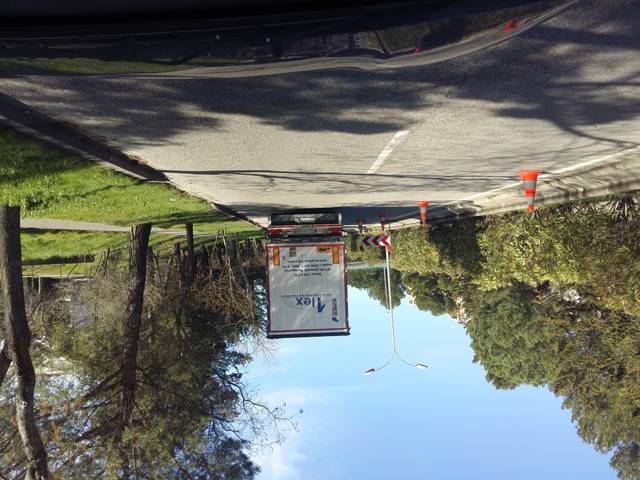
Region: France
Coordinates: 43.53, 5.412